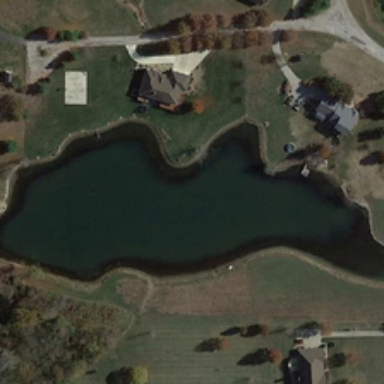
Beside the lake is a house with a grey roof .